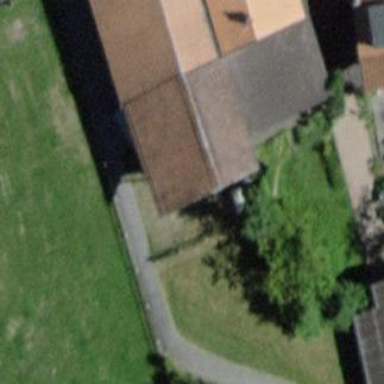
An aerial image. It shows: Rural barn.